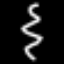
Label: squiggle